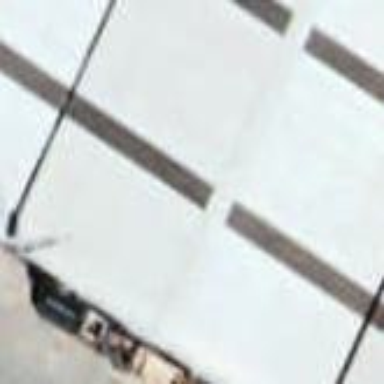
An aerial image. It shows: Warehouse building.